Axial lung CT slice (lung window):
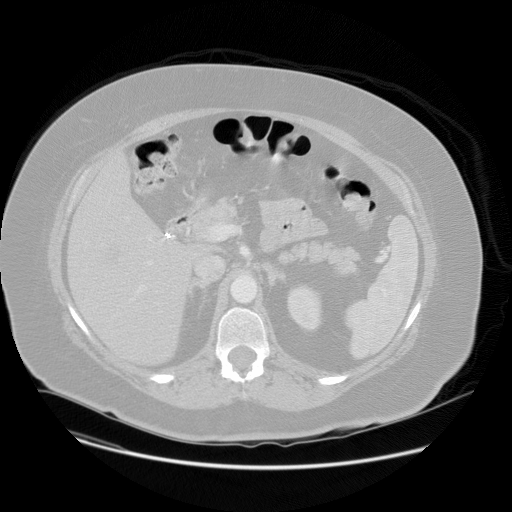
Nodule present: no